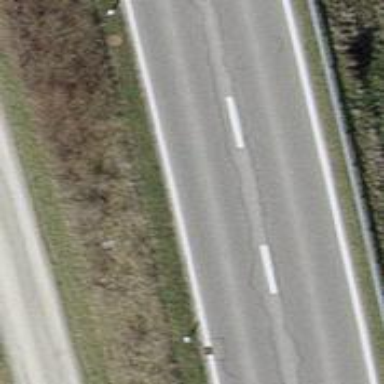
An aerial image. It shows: Secondary road with asphalt surface.